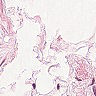
Metastatic tissue present: no